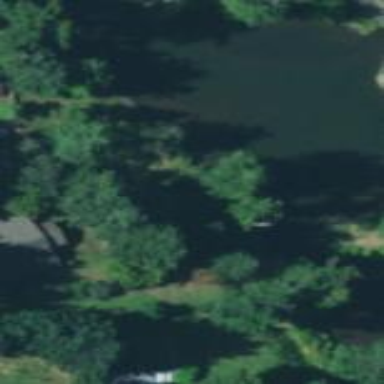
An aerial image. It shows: Pond surrounded by natural water.